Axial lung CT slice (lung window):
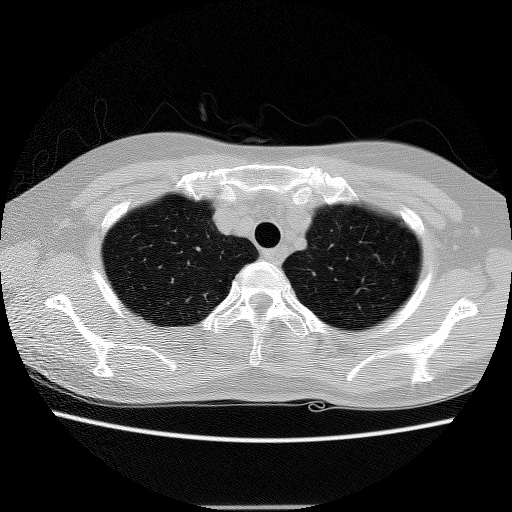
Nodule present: no